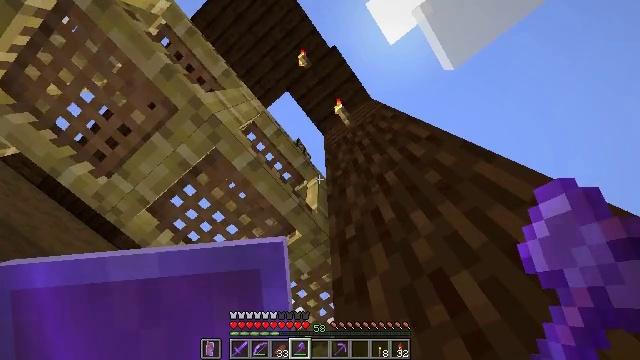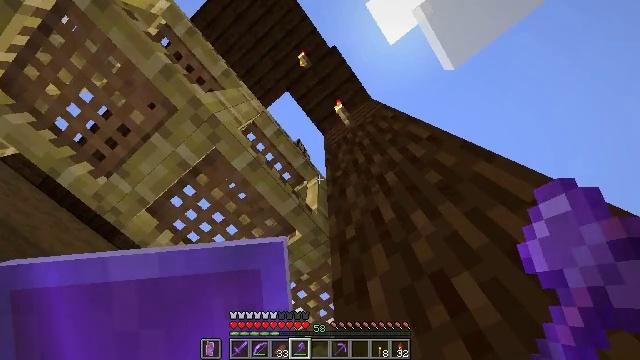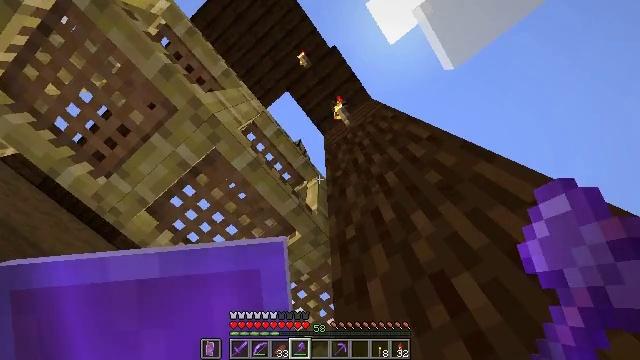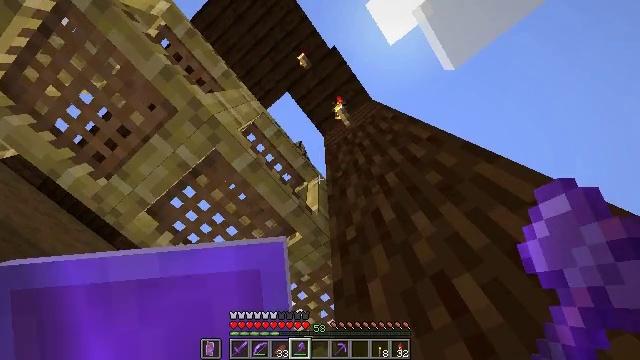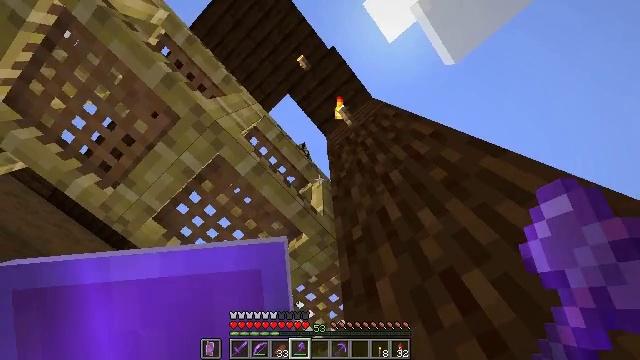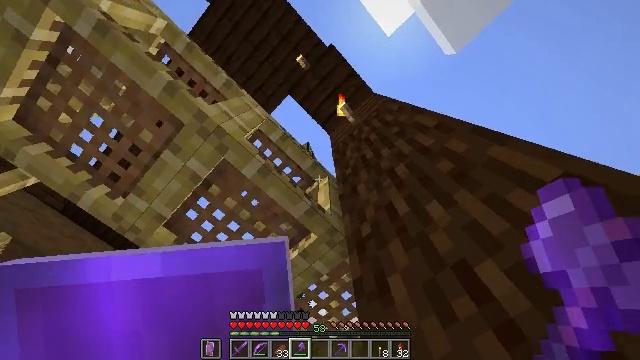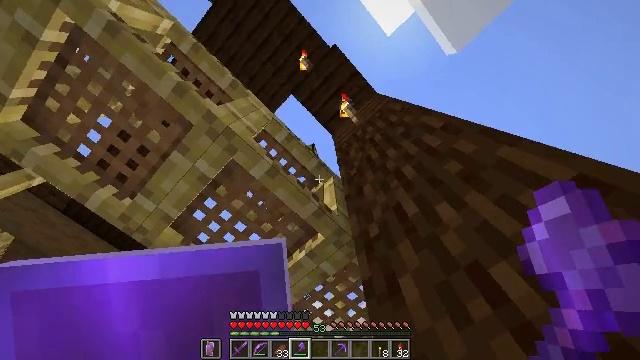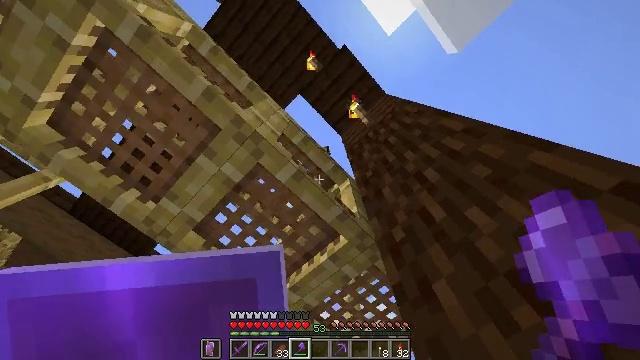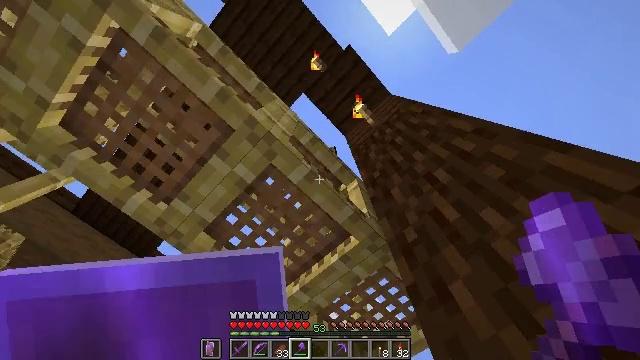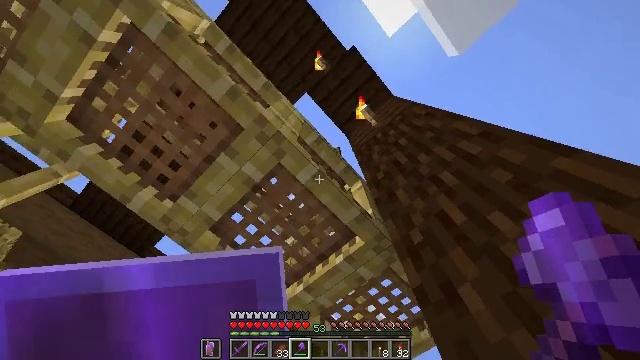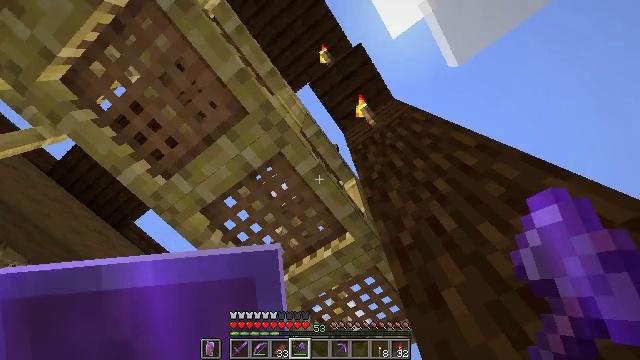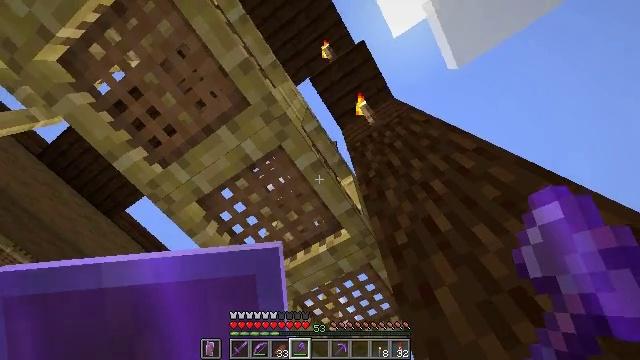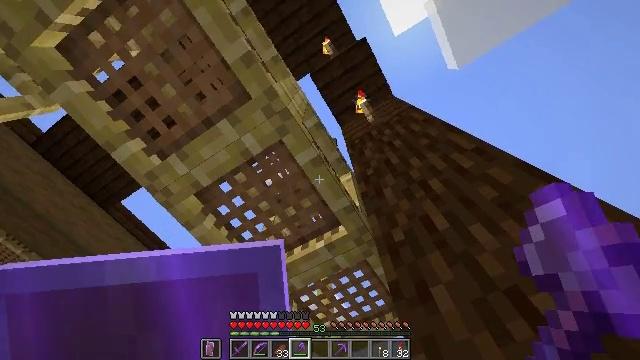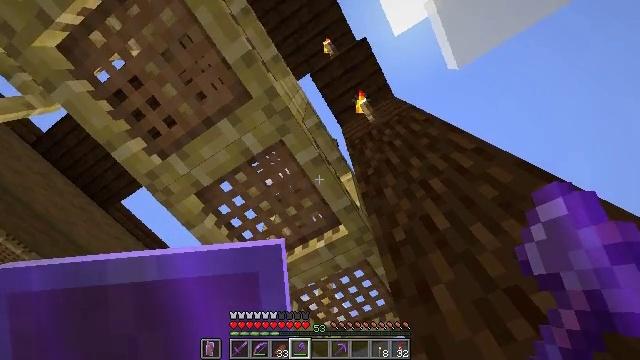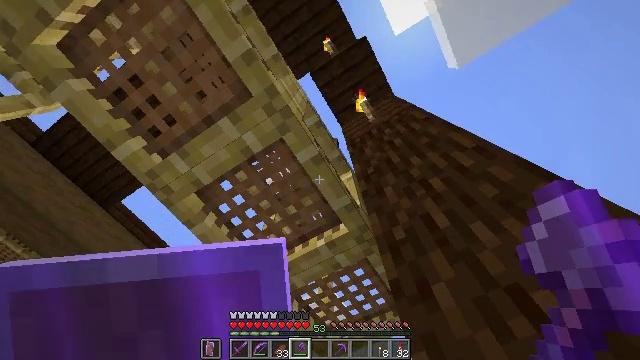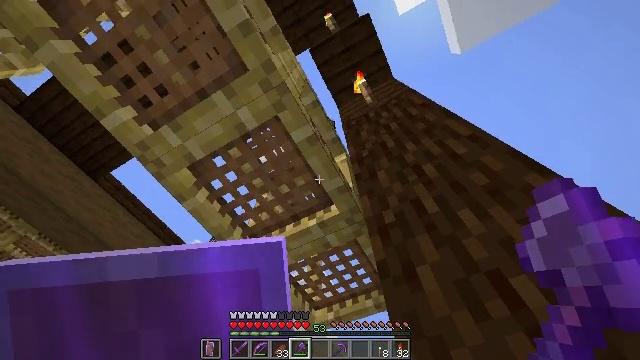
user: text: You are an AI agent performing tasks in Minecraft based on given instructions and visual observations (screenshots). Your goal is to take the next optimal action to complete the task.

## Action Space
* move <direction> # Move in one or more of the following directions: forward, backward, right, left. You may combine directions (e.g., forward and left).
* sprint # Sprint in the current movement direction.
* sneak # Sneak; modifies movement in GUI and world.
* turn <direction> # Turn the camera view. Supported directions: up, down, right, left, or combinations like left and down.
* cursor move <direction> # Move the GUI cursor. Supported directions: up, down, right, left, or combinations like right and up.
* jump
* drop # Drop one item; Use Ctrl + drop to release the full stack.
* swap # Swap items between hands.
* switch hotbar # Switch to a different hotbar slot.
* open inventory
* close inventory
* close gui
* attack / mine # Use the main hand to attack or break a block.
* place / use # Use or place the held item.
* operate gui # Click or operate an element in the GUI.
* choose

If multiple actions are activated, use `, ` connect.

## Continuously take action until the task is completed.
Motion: motion action
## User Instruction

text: Mine scaffolding to move it.
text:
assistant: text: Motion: no_op
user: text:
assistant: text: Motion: no_op
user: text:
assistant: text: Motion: no_op
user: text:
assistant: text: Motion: turn left
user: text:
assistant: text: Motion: turn left
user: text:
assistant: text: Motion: move left
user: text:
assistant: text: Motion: move left
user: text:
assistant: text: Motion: no_op
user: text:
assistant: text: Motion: turn right
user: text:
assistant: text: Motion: turn right and down
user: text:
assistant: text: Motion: turn right
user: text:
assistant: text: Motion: turn right
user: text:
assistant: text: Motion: no_op
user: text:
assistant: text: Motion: no_op
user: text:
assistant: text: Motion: turn right and down
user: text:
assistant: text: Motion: no_op
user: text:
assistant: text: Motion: no_op
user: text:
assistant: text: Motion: no_op
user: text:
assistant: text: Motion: no_op
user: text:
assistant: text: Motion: no_op
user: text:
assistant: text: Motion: no_op
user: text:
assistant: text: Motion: no_op
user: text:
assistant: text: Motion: no_op
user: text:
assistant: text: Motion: no_op
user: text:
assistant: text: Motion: no_op
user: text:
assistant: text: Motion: no_op
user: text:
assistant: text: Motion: no_op
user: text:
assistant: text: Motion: no_op
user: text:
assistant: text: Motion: move forward
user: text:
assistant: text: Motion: move forward